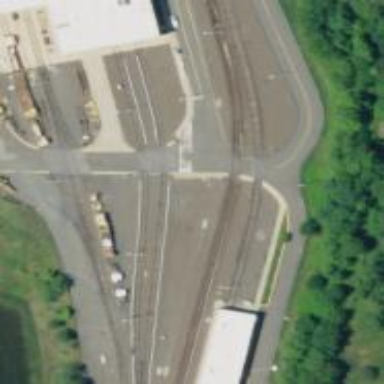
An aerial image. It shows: Electrified rail service yard.